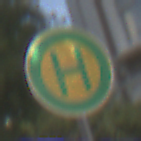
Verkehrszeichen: Haltestelle
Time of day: MorningAfternoon
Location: Outdoor (Urban)
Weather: PartlyCloudy
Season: NotSpecified
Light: Natural